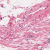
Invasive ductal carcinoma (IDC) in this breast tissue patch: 0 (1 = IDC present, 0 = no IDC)